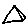
Label: triangle